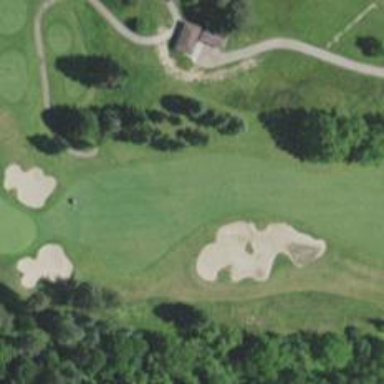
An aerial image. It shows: Golf hole.